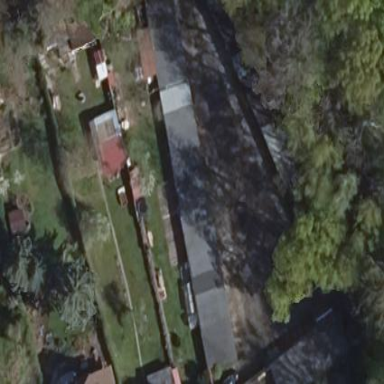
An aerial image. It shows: Group of garages.